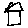
Label: house